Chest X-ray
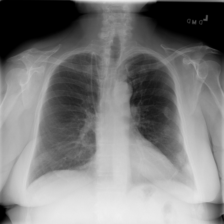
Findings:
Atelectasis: negative
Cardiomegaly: negative
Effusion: negative
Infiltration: negative
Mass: negative
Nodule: negative
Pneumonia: negative
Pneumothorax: negative
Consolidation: negative
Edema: negative
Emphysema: negative
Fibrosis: negative
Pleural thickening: negative
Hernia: negative